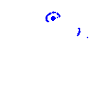
Particle: pion